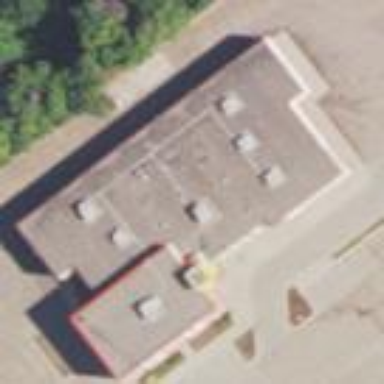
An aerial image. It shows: Flat-roofed building.